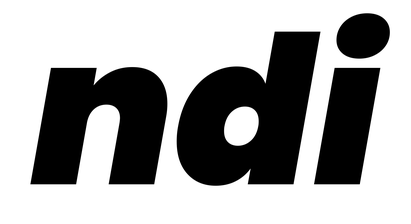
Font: Poppins-BlackItalic